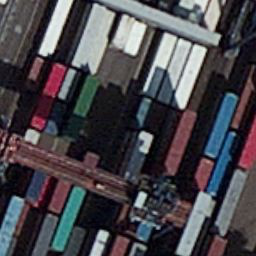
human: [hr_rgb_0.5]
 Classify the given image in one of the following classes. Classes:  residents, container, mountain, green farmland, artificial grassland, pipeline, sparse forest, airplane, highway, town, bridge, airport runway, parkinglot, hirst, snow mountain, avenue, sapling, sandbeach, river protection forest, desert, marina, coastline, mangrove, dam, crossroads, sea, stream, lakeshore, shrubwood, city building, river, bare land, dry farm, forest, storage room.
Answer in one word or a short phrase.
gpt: container